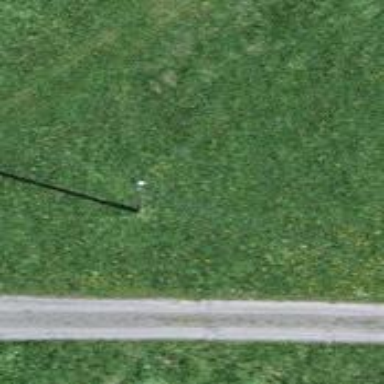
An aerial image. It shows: Power pole.